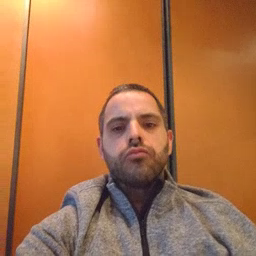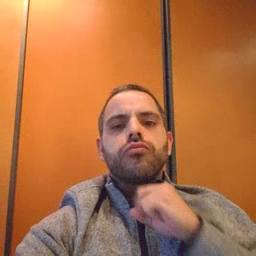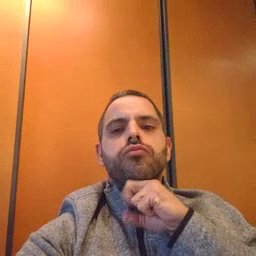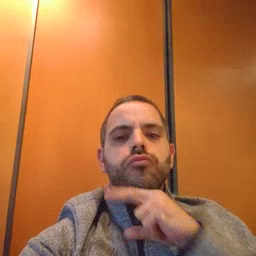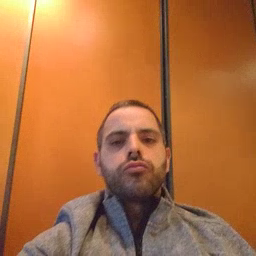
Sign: frog